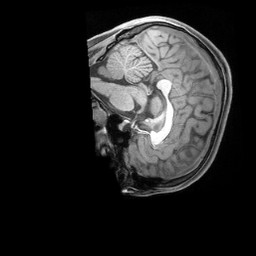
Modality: T1w
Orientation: sagittal
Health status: healthy
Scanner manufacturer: siemens
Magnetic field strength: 3 T
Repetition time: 2.4 s
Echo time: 0.00201 s